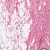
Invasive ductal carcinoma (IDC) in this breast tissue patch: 0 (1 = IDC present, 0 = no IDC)